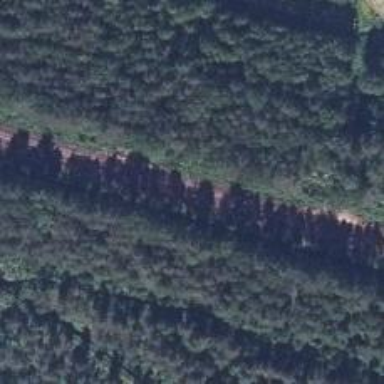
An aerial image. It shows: Continuous railway track.